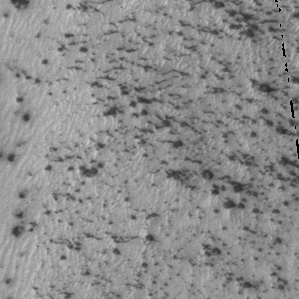
Label: frost